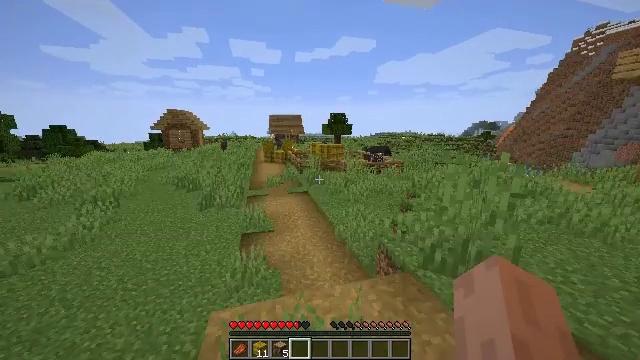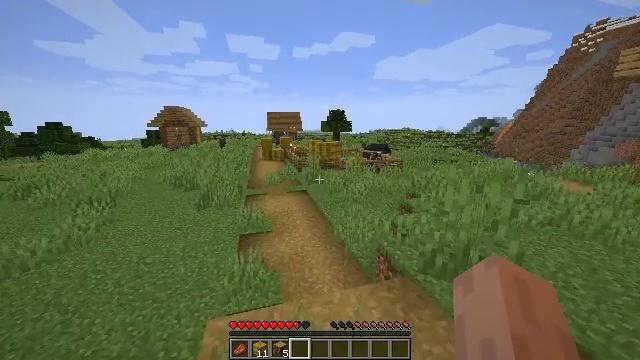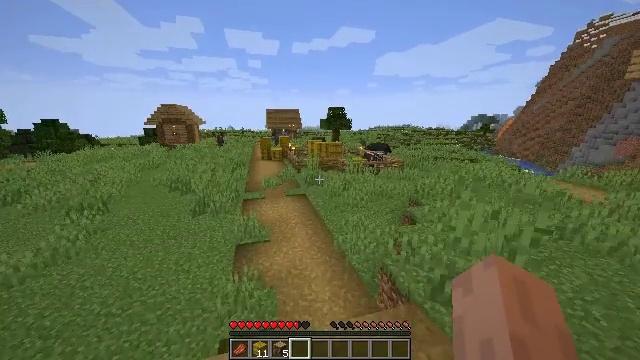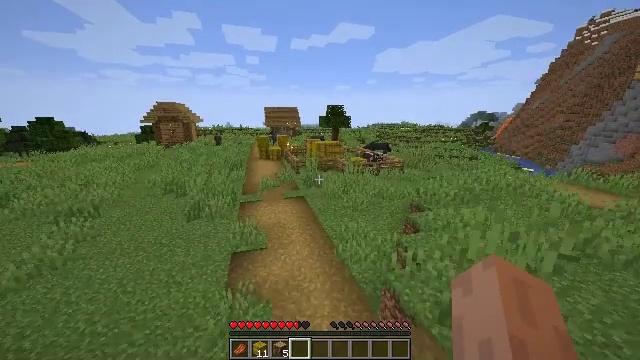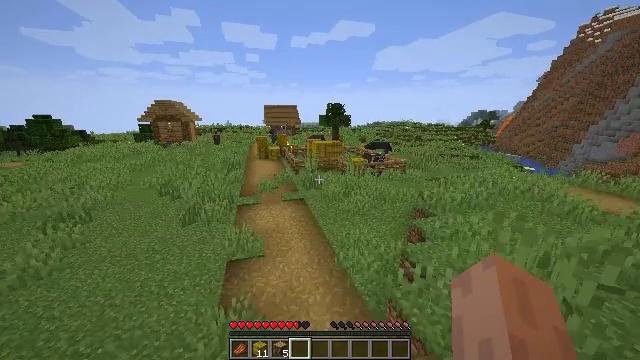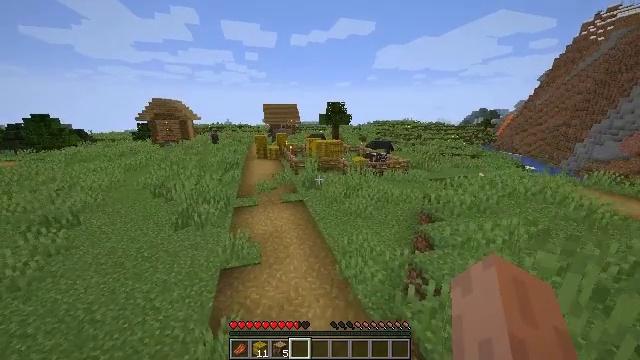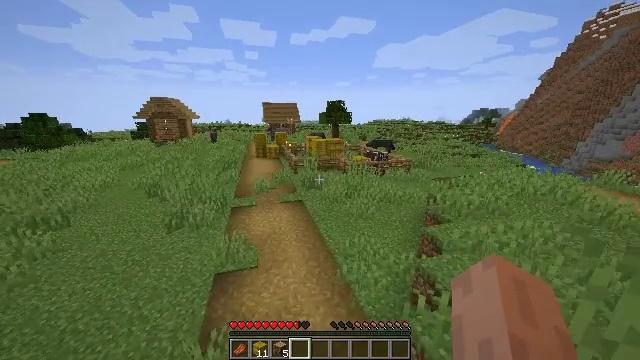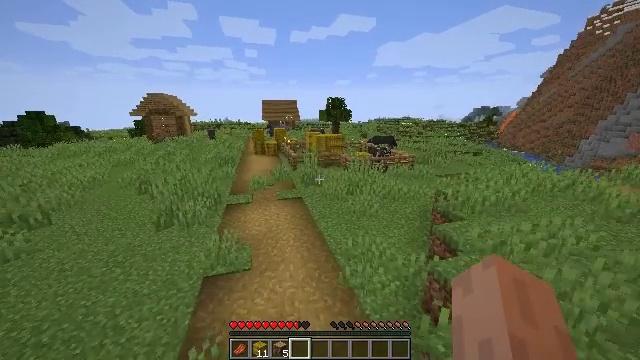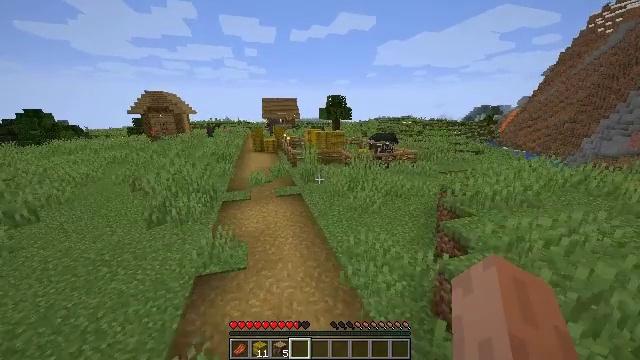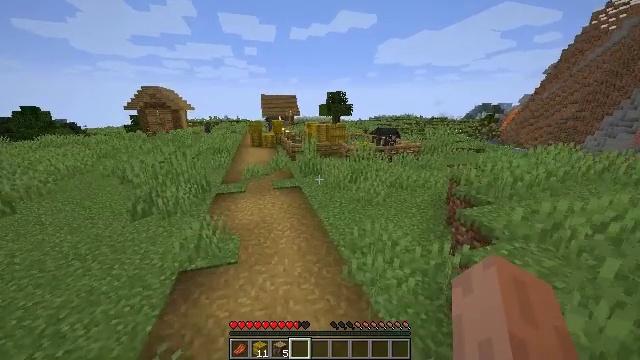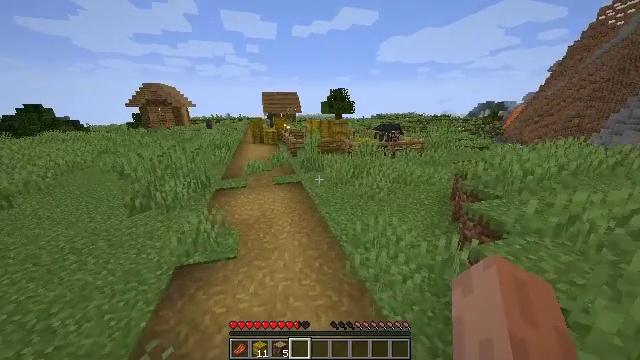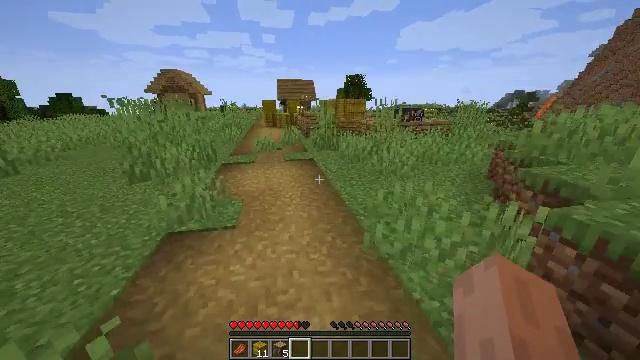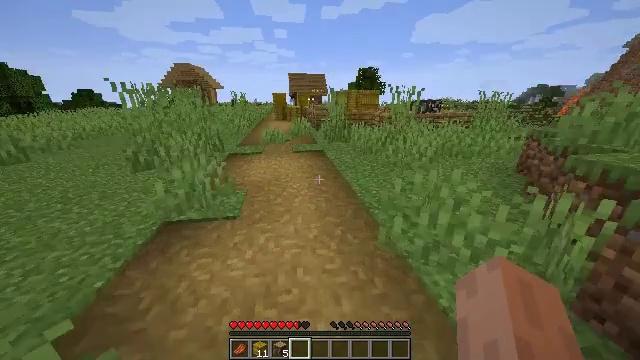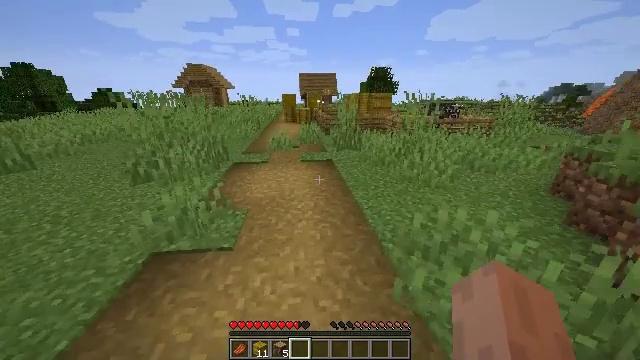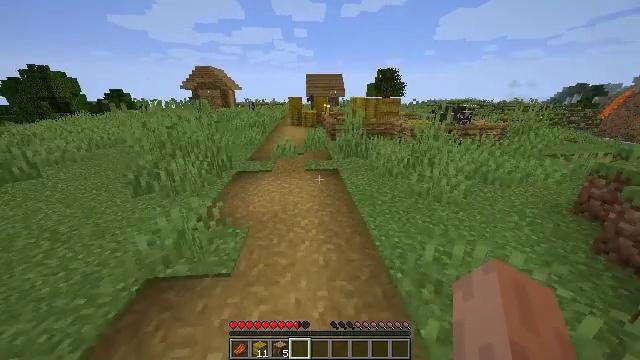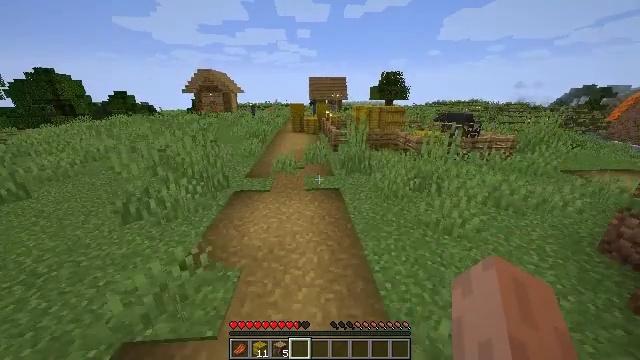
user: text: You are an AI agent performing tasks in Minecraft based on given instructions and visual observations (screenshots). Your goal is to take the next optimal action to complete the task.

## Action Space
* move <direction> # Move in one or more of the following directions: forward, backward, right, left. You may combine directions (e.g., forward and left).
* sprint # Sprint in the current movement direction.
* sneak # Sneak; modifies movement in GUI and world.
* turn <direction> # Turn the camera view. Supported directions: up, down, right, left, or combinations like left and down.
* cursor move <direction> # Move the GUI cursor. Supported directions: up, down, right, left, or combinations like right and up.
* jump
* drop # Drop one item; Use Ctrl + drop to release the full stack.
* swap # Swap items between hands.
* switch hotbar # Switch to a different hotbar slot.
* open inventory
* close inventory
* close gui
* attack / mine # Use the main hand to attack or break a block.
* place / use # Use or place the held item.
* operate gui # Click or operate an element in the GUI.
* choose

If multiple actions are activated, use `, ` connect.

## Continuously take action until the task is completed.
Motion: motion action
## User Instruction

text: Mine the oak fence gate.
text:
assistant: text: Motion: move forward, sprint, jump
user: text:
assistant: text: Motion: move forward, sprint, jump
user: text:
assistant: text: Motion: move forward, sprint, jump
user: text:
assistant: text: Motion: move forward, sprint, jump
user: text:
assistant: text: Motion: move forward, sprint, jump
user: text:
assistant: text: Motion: move forward, sprint, jump
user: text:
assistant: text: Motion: move forward, sprint, jump
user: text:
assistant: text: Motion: move forward, sprint, jump
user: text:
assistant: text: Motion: move forward, sprint, jump
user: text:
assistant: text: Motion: move forward, sprint, jump
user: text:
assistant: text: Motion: move forward, sprint, turn left and down, jump
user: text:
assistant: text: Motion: move forward, sprint, turn left, jump
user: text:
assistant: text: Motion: move forward, sprint, turn left, jump
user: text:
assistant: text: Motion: move forward, sprint, turn left, jump
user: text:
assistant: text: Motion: move forward, sprint, jump
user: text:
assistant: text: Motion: move forward, sprint, jump
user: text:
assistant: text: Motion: move forward, sprint, jump
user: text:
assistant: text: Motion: move forward, sprint, jump
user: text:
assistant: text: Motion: move forward, sprint, turn left, jump
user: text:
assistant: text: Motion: move forward, sprint, turn up, jump
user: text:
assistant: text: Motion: move forward, sprint, jump
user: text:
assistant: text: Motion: move forward, sprint, jump
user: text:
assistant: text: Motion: move forward, sprint, jump
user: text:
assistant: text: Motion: move forward, sprint, jump
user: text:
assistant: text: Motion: move forward, sprint, jump
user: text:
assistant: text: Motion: move forward, sprint, jump
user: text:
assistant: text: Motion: move forward, sprint, turn right, jump
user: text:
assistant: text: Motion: move forward, sprint, jump
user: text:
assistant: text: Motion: move forward, sprint, jump
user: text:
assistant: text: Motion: move forward, sprint, jump